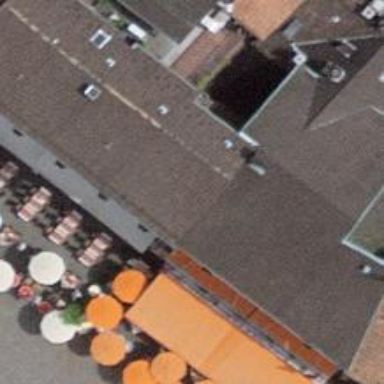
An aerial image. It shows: Restaurant.